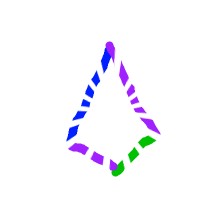
Shape: kite